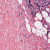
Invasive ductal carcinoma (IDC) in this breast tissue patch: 1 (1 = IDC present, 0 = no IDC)